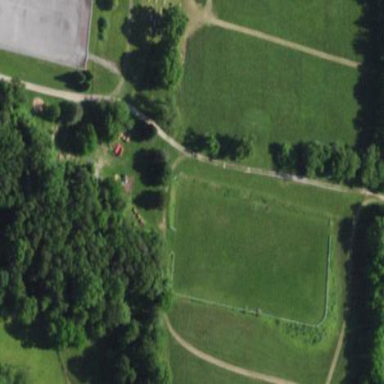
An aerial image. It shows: Equestrian pitch used for leisure and sports activities.